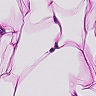
Metastatic tissue present: no